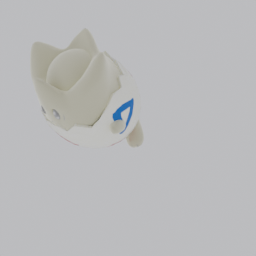
Label: animals